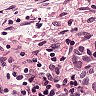
Metastatic tissue present: no